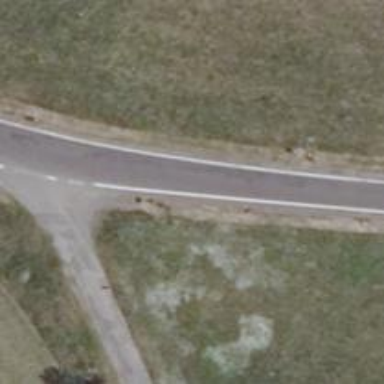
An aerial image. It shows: Asphalt road classified as tertiary.